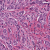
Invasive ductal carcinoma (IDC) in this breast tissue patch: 1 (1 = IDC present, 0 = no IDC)